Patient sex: M
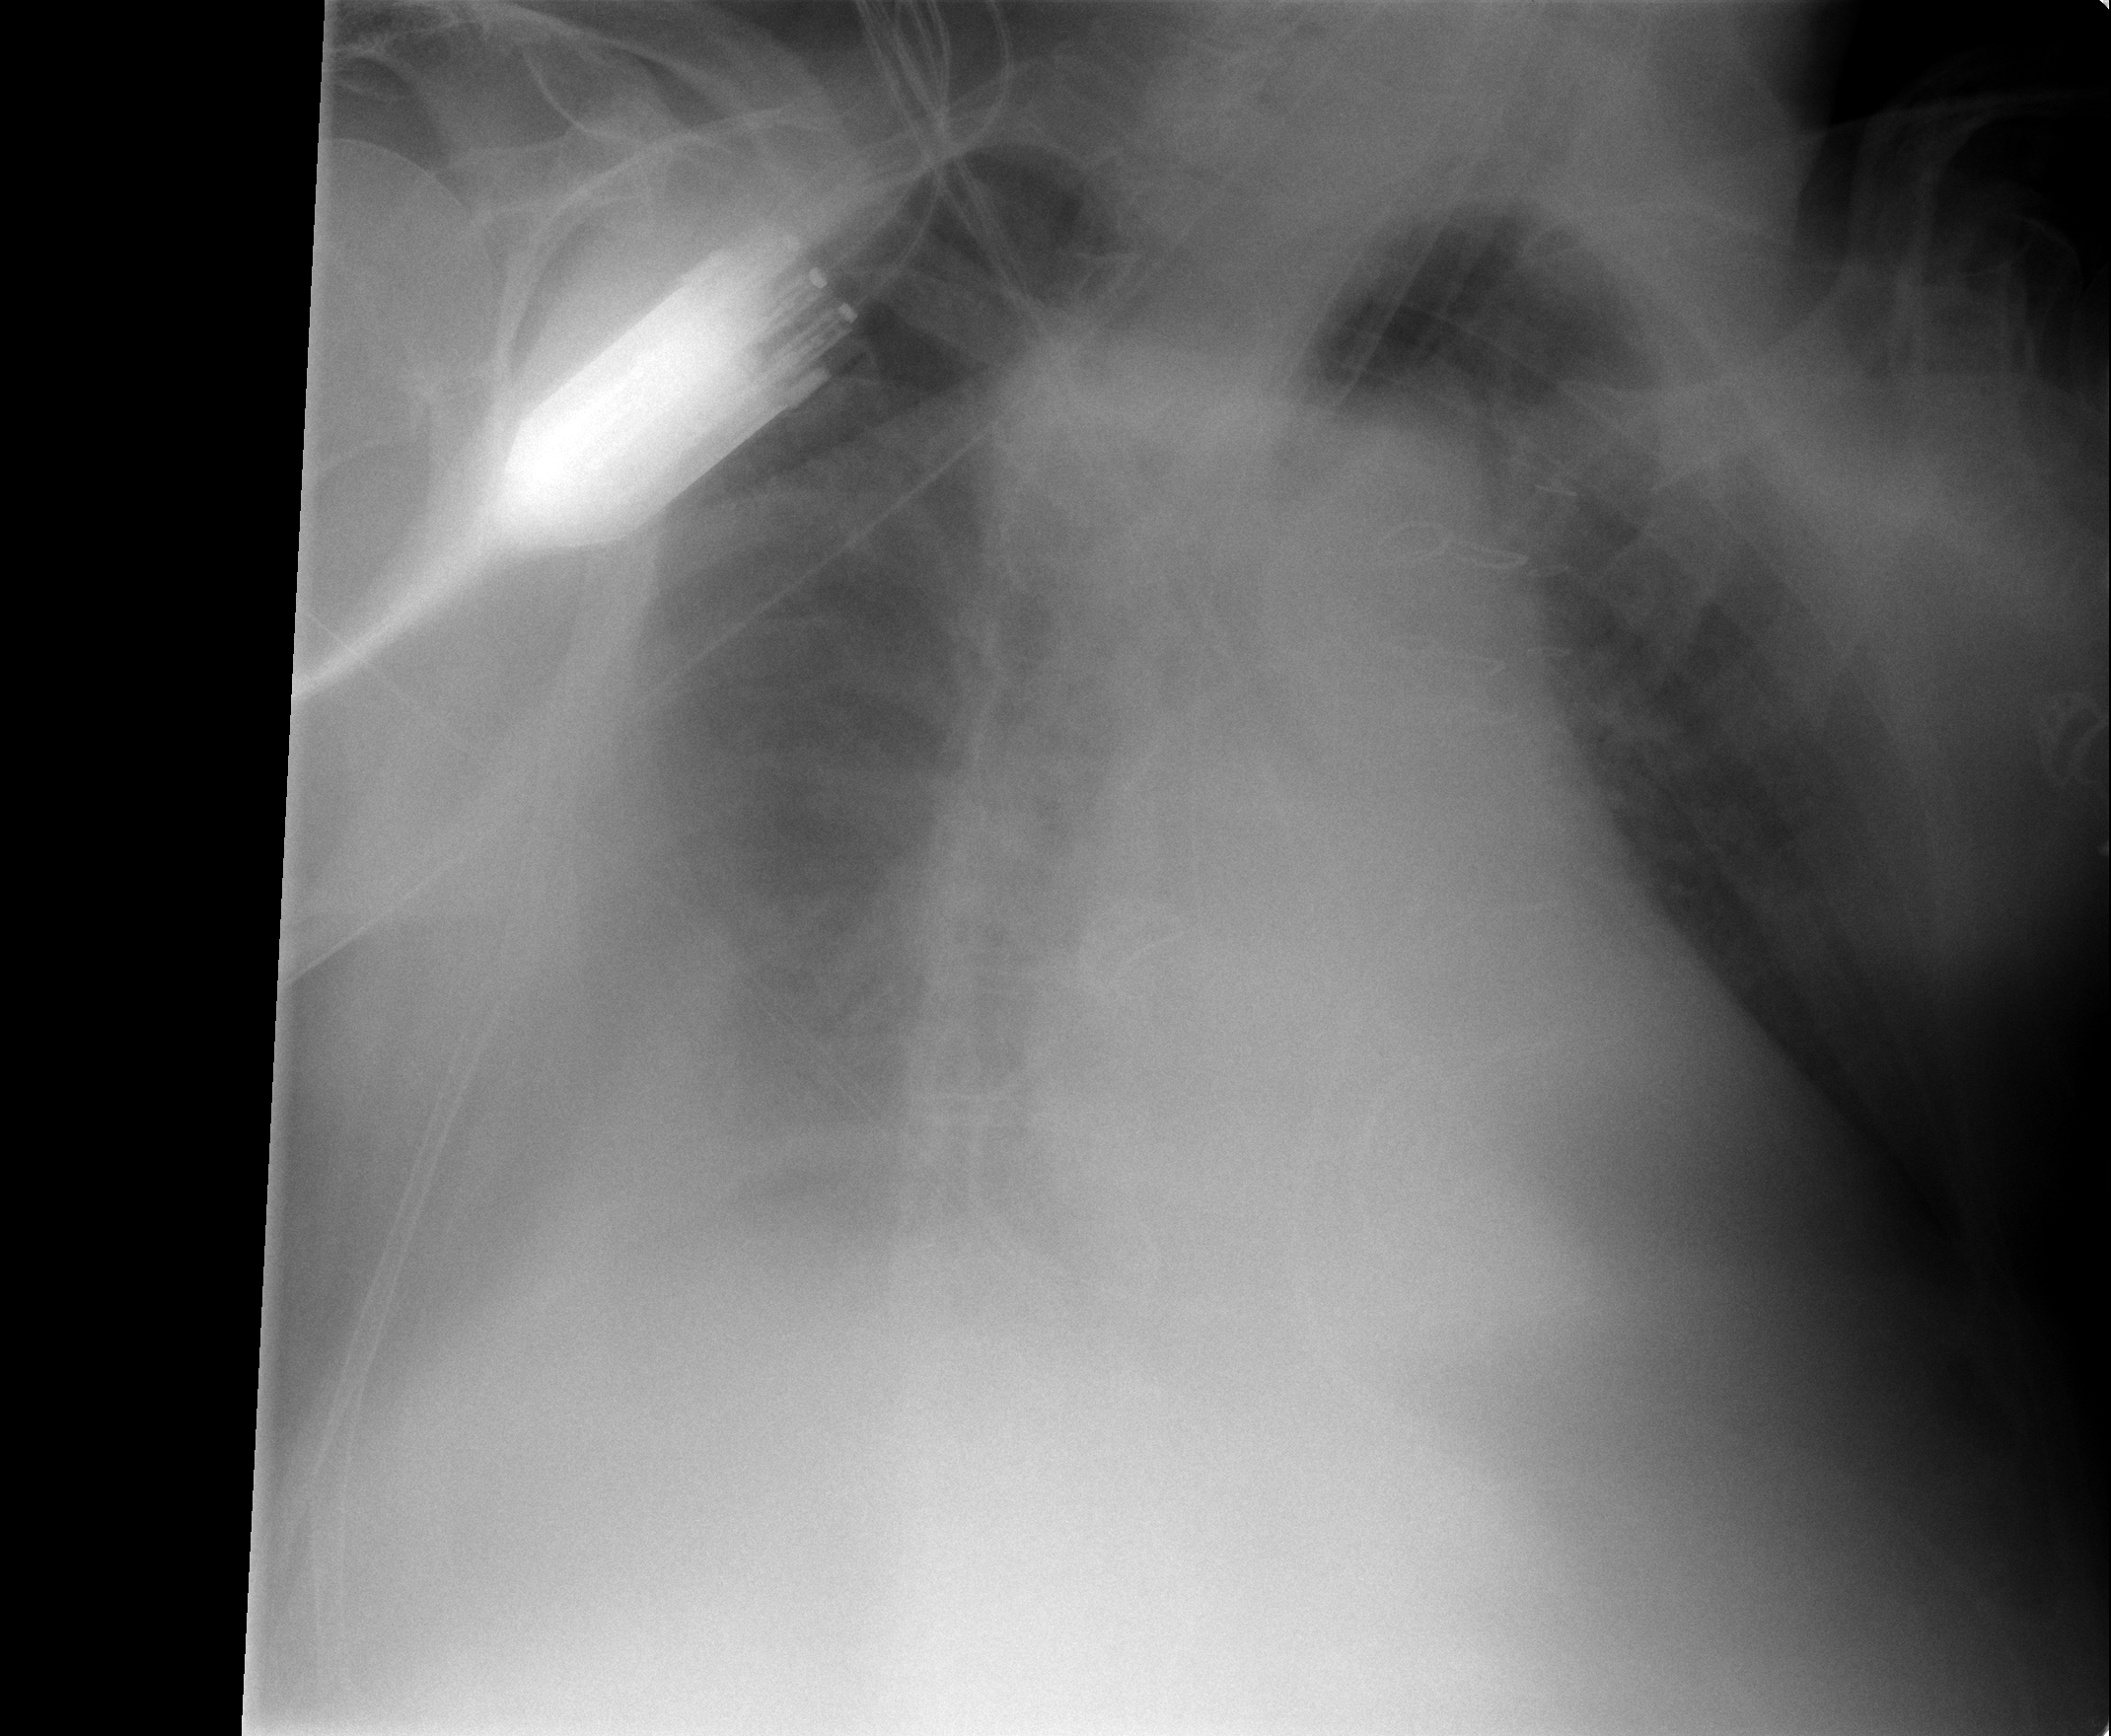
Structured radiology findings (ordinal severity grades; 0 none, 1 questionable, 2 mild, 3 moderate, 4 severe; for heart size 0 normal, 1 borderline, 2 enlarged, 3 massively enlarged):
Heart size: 2
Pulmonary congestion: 3
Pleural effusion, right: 2
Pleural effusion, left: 2
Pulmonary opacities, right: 0
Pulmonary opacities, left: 0
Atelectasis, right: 2
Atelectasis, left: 2